Interaction volume radius: 5 \u00c5
Interaction volume height: 10 \u00c5
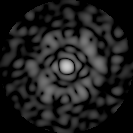
Disorder parameter: 0.6637